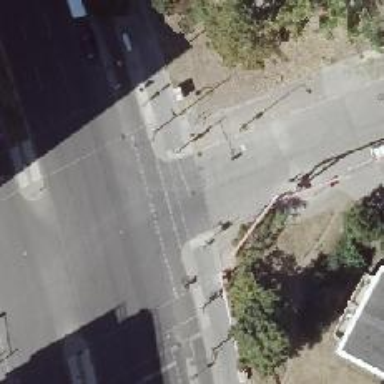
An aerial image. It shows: Road crossing with traffic signals.